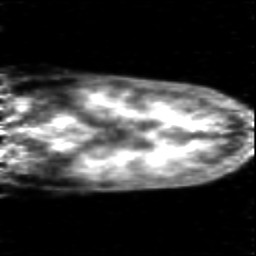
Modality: PET
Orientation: coronal
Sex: female
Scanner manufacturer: siemens